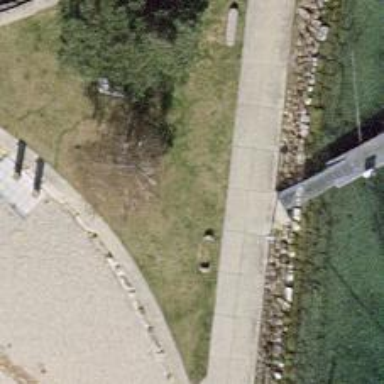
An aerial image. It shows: Brown bench in the vicinity.